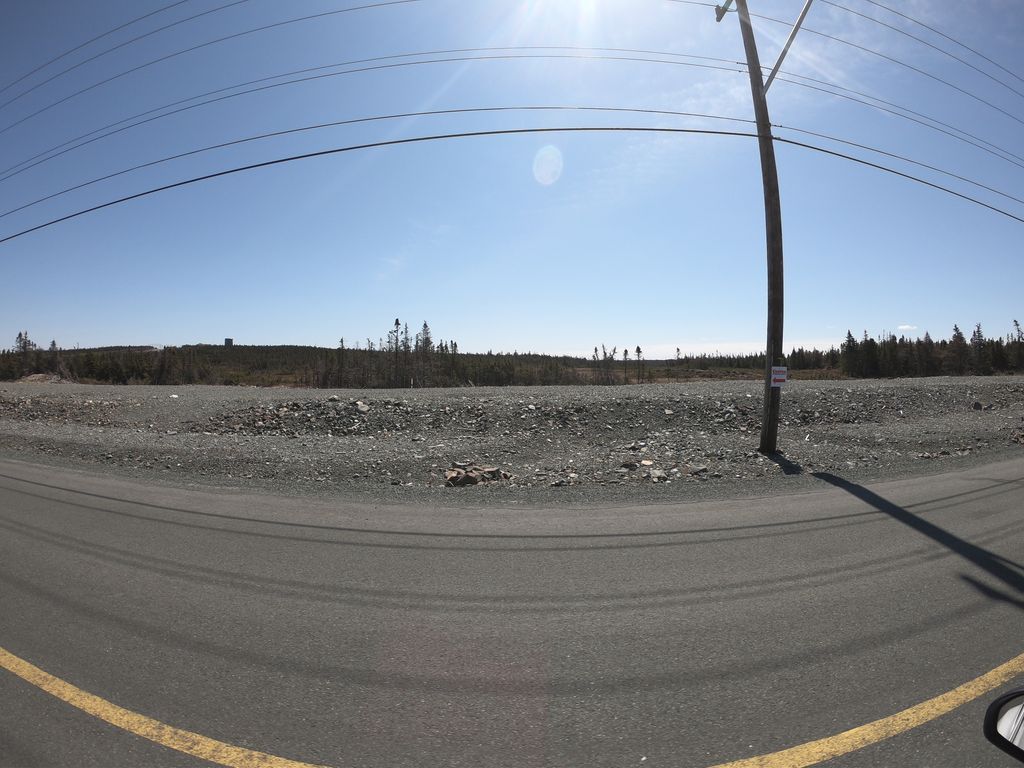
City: st_johns